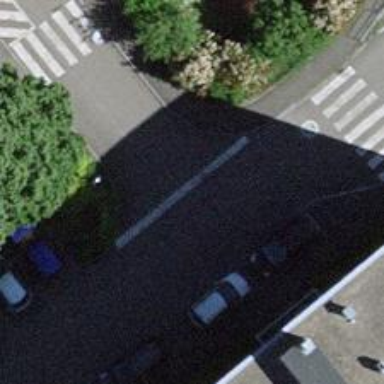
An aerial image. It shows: Road with "give way" sign.